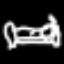
Label: bed